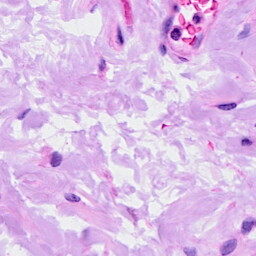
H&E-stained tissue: Ovarian